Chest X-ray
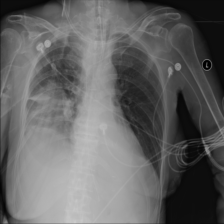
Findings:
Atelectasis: negative
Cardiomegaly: negative
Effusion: negative
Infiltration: positive
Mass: negative
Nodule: negative
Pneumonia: negative
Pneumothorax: negative
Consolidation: negative
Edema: negative
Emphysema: negative
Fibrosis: negative
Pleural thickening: negative
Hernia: negative